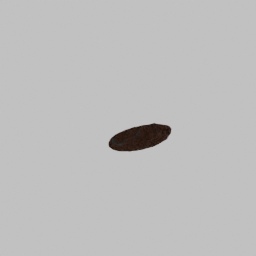
Label: nature